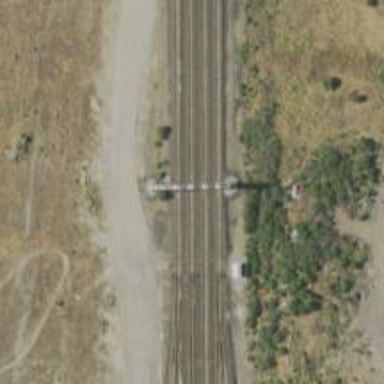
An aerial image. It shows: Railway signal.